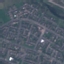
Land use / land cover class: Residential